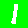
Digit: 1